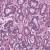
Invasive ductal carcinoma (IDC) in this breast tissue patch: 1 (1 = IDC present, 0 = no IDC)